Question: I am new to XCode and follow the steps in Your First Mac App tutorial.
As tutorial instructs I try to add an outlet for the text field using Control-drag from the text field in the window to the method declaration area in the header file.
This results in Connection pop-up menu with Connection filed that contains Action instead of Outlet. I can not change Action to Outlet, because field is disabled:
(<URL>
Other ways to connect to outlet?

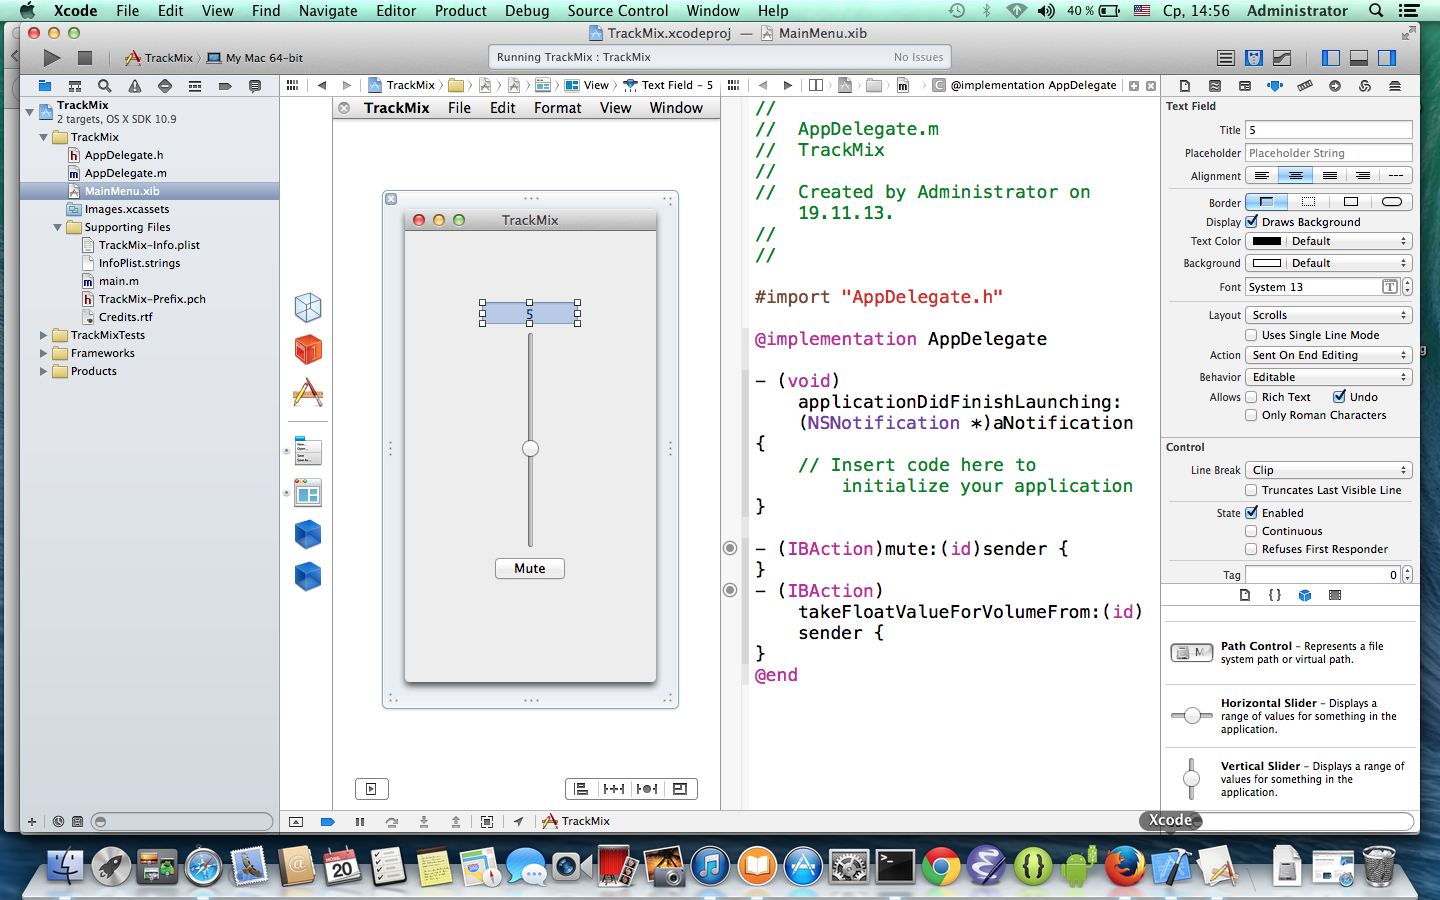
Answer: OK, now you've uploaded the screenshot it's clear what the issue is. You have the implementation ('.m') file open, when you want the interface file ('.h') file instead.
From the text of the tutorial:
> Control-drag from the text field in the window to the method
declaration area in the interface file.
Note the "interface file" is more commonly known as the "header file".